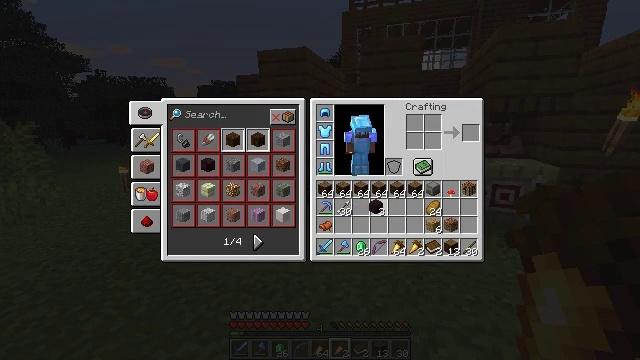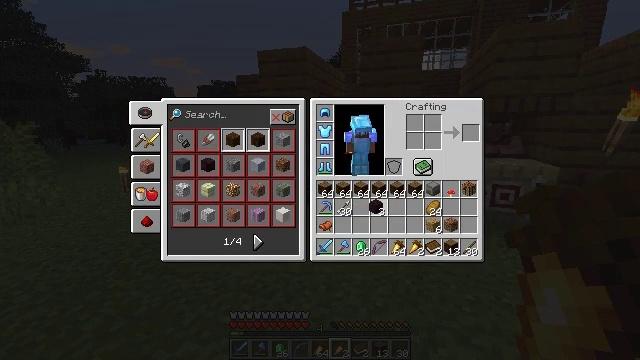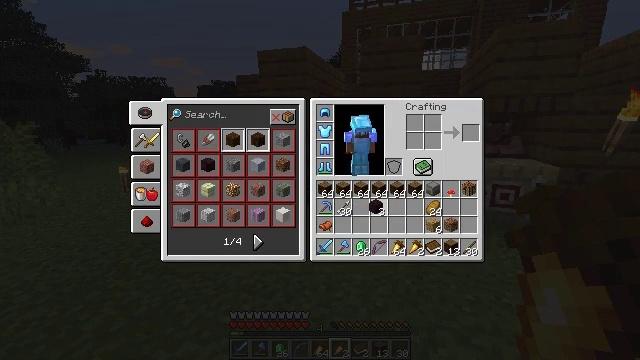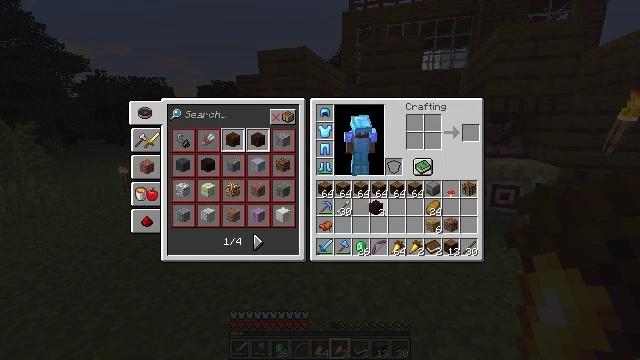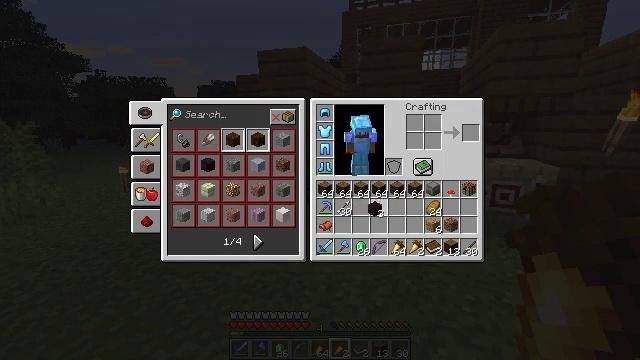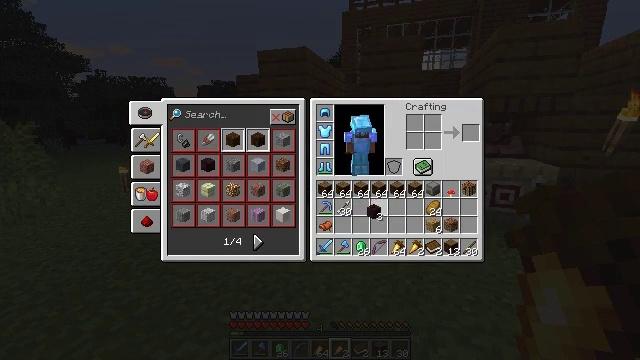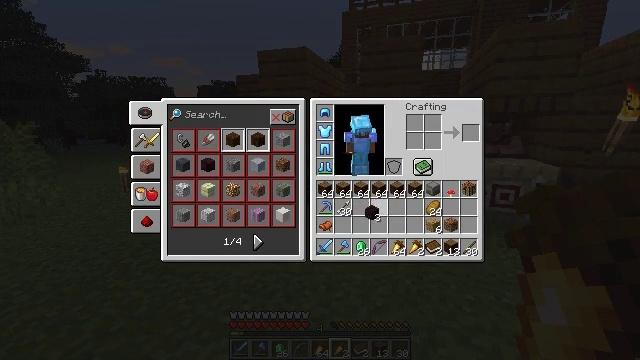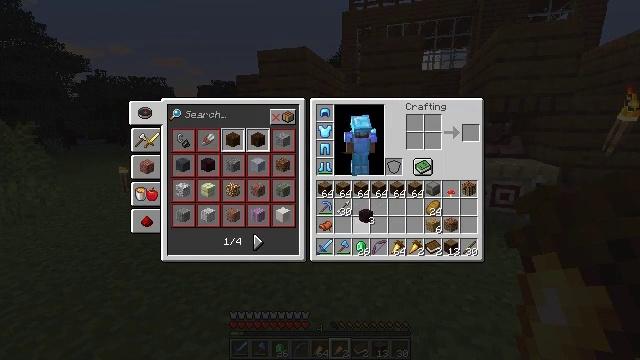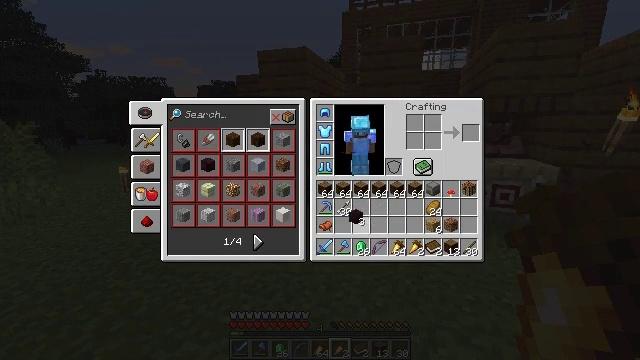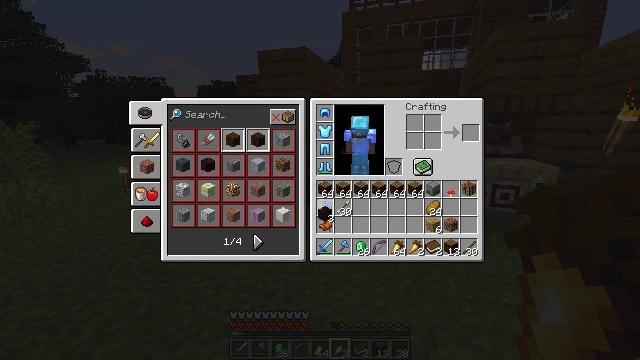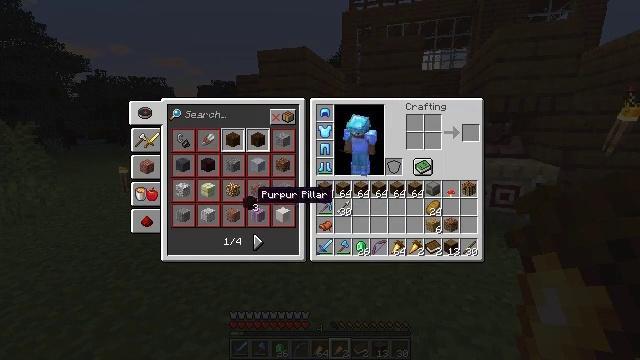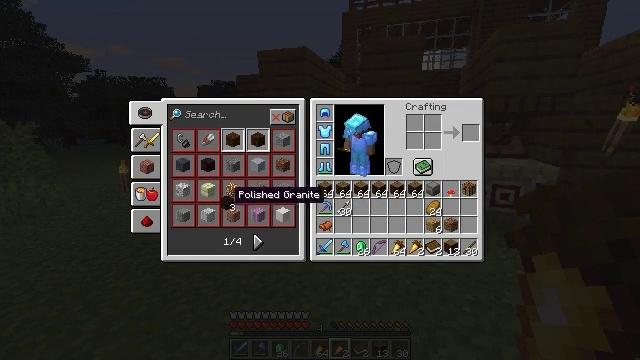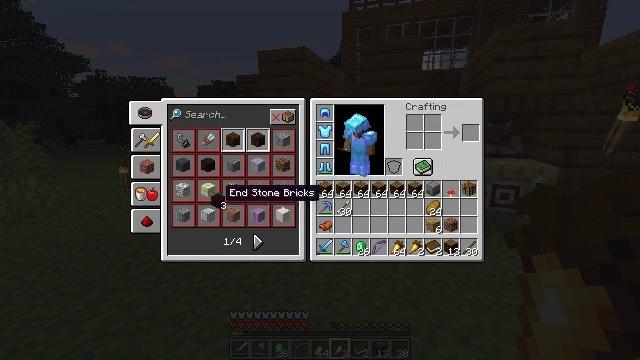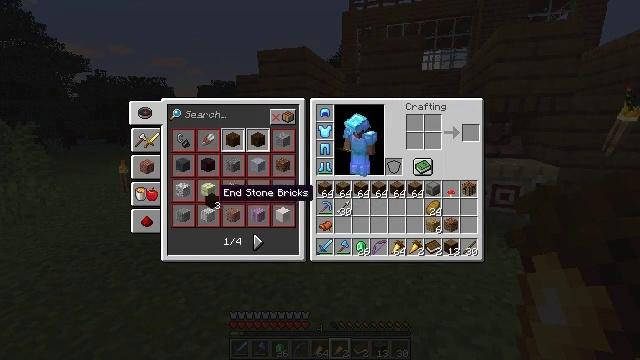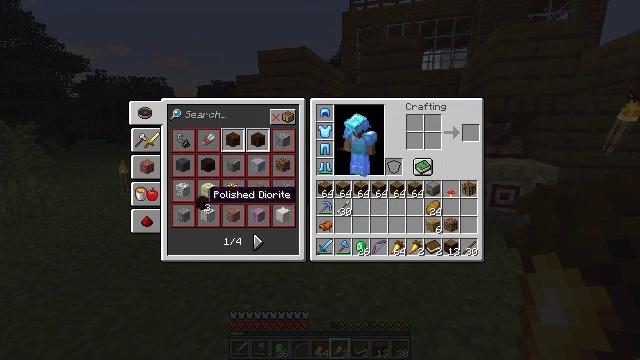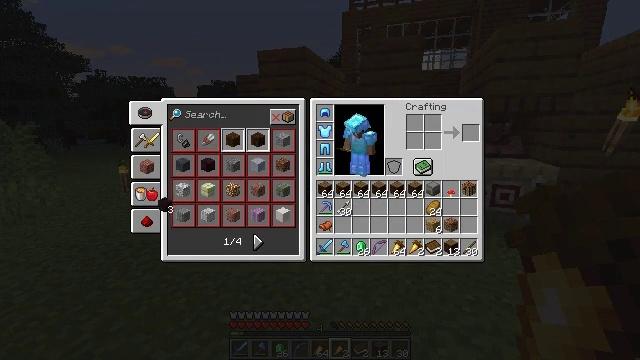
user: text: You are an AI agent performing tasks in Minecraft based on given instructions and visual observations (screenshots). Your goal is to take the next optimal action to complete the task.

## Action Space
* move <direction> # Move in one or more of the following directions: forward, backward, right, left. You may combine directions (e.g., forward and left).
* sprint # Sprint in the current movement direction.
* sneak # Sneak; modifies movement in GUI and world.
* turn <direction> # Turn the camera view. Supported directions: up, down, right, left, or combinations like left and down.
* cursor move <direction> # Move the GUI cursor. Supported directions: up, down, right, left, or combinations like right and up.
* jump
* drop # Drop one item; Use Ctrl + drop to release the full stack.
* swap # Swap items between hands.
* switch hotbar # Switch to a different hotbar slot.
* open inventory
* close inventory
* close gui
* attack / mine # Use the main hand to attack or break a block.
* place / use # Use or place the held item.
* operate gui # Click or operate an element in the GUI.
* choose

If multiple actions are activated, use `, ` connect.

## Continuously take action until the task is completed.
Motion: motion action
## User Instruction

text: Drop a nether brick.
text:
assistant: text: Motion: no_op
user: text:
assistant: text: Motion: no_op
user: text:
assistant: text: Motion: no_op
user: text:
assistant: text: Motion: no_op
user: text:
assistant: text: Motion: no_op
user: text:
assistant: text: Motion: no_op
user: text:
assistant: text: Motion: no_op
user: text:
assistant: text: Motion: cursor move left
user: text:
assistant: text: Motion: cursor move left
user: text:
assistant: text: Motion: cursor move left and up
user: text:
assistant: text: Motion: cursor move left
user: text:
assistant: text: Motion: cursor move left
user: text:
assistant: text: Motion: no_op
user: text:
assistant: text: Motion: cursor move left
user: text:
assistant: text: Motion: cursor move left
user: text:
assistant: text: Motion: cursor move left
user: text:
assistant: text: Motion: cursor move left
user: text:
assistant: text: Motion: cursor move left
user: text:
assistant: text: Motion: cursor move left and up
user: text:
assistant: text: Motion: cursor move left
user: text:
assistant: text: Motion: operate gui
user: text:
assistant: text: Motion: operate gui
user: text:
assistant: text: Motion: operate gui
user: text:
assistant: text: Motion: no_op
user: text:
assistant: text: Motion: no_op
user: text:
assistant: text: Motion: no_op
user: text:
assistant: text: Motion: no_op
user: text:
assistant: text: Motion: cursor move right
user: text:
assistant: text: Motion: no_op